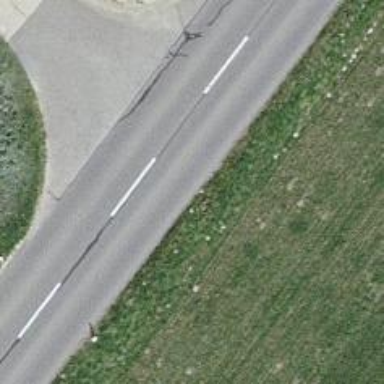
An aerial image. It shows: Tertiary road.